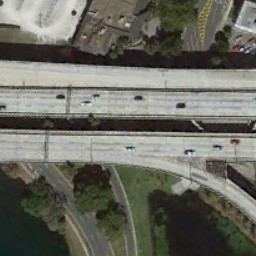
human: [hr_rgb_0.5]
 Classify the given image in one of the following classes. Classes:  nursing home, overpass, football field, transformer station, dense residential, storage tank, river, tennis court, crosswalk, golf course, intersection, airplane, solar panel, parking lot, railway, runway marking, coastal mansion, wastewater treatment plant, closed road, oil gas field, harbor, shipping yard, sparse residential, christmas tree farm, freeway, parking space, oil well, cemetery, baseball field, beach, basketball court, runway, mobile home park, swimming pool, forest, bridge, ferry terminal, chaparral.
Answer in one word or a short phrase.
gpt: overpass